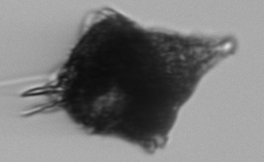
Label: Gonyaulax